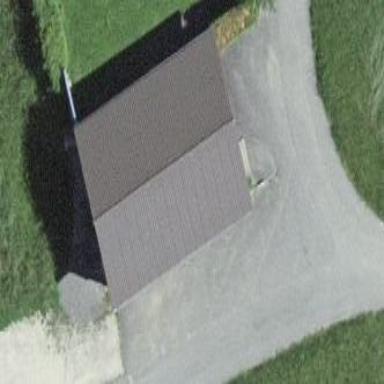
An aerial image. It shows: Farm building.